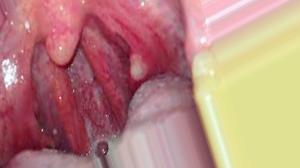
Condition: Mouth Ulcer